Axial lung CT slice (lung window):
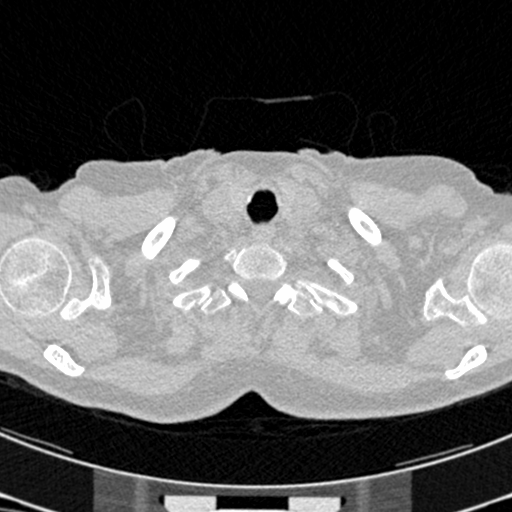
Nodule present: no